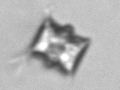
Label: Chaetoceros_didymus